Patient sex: M
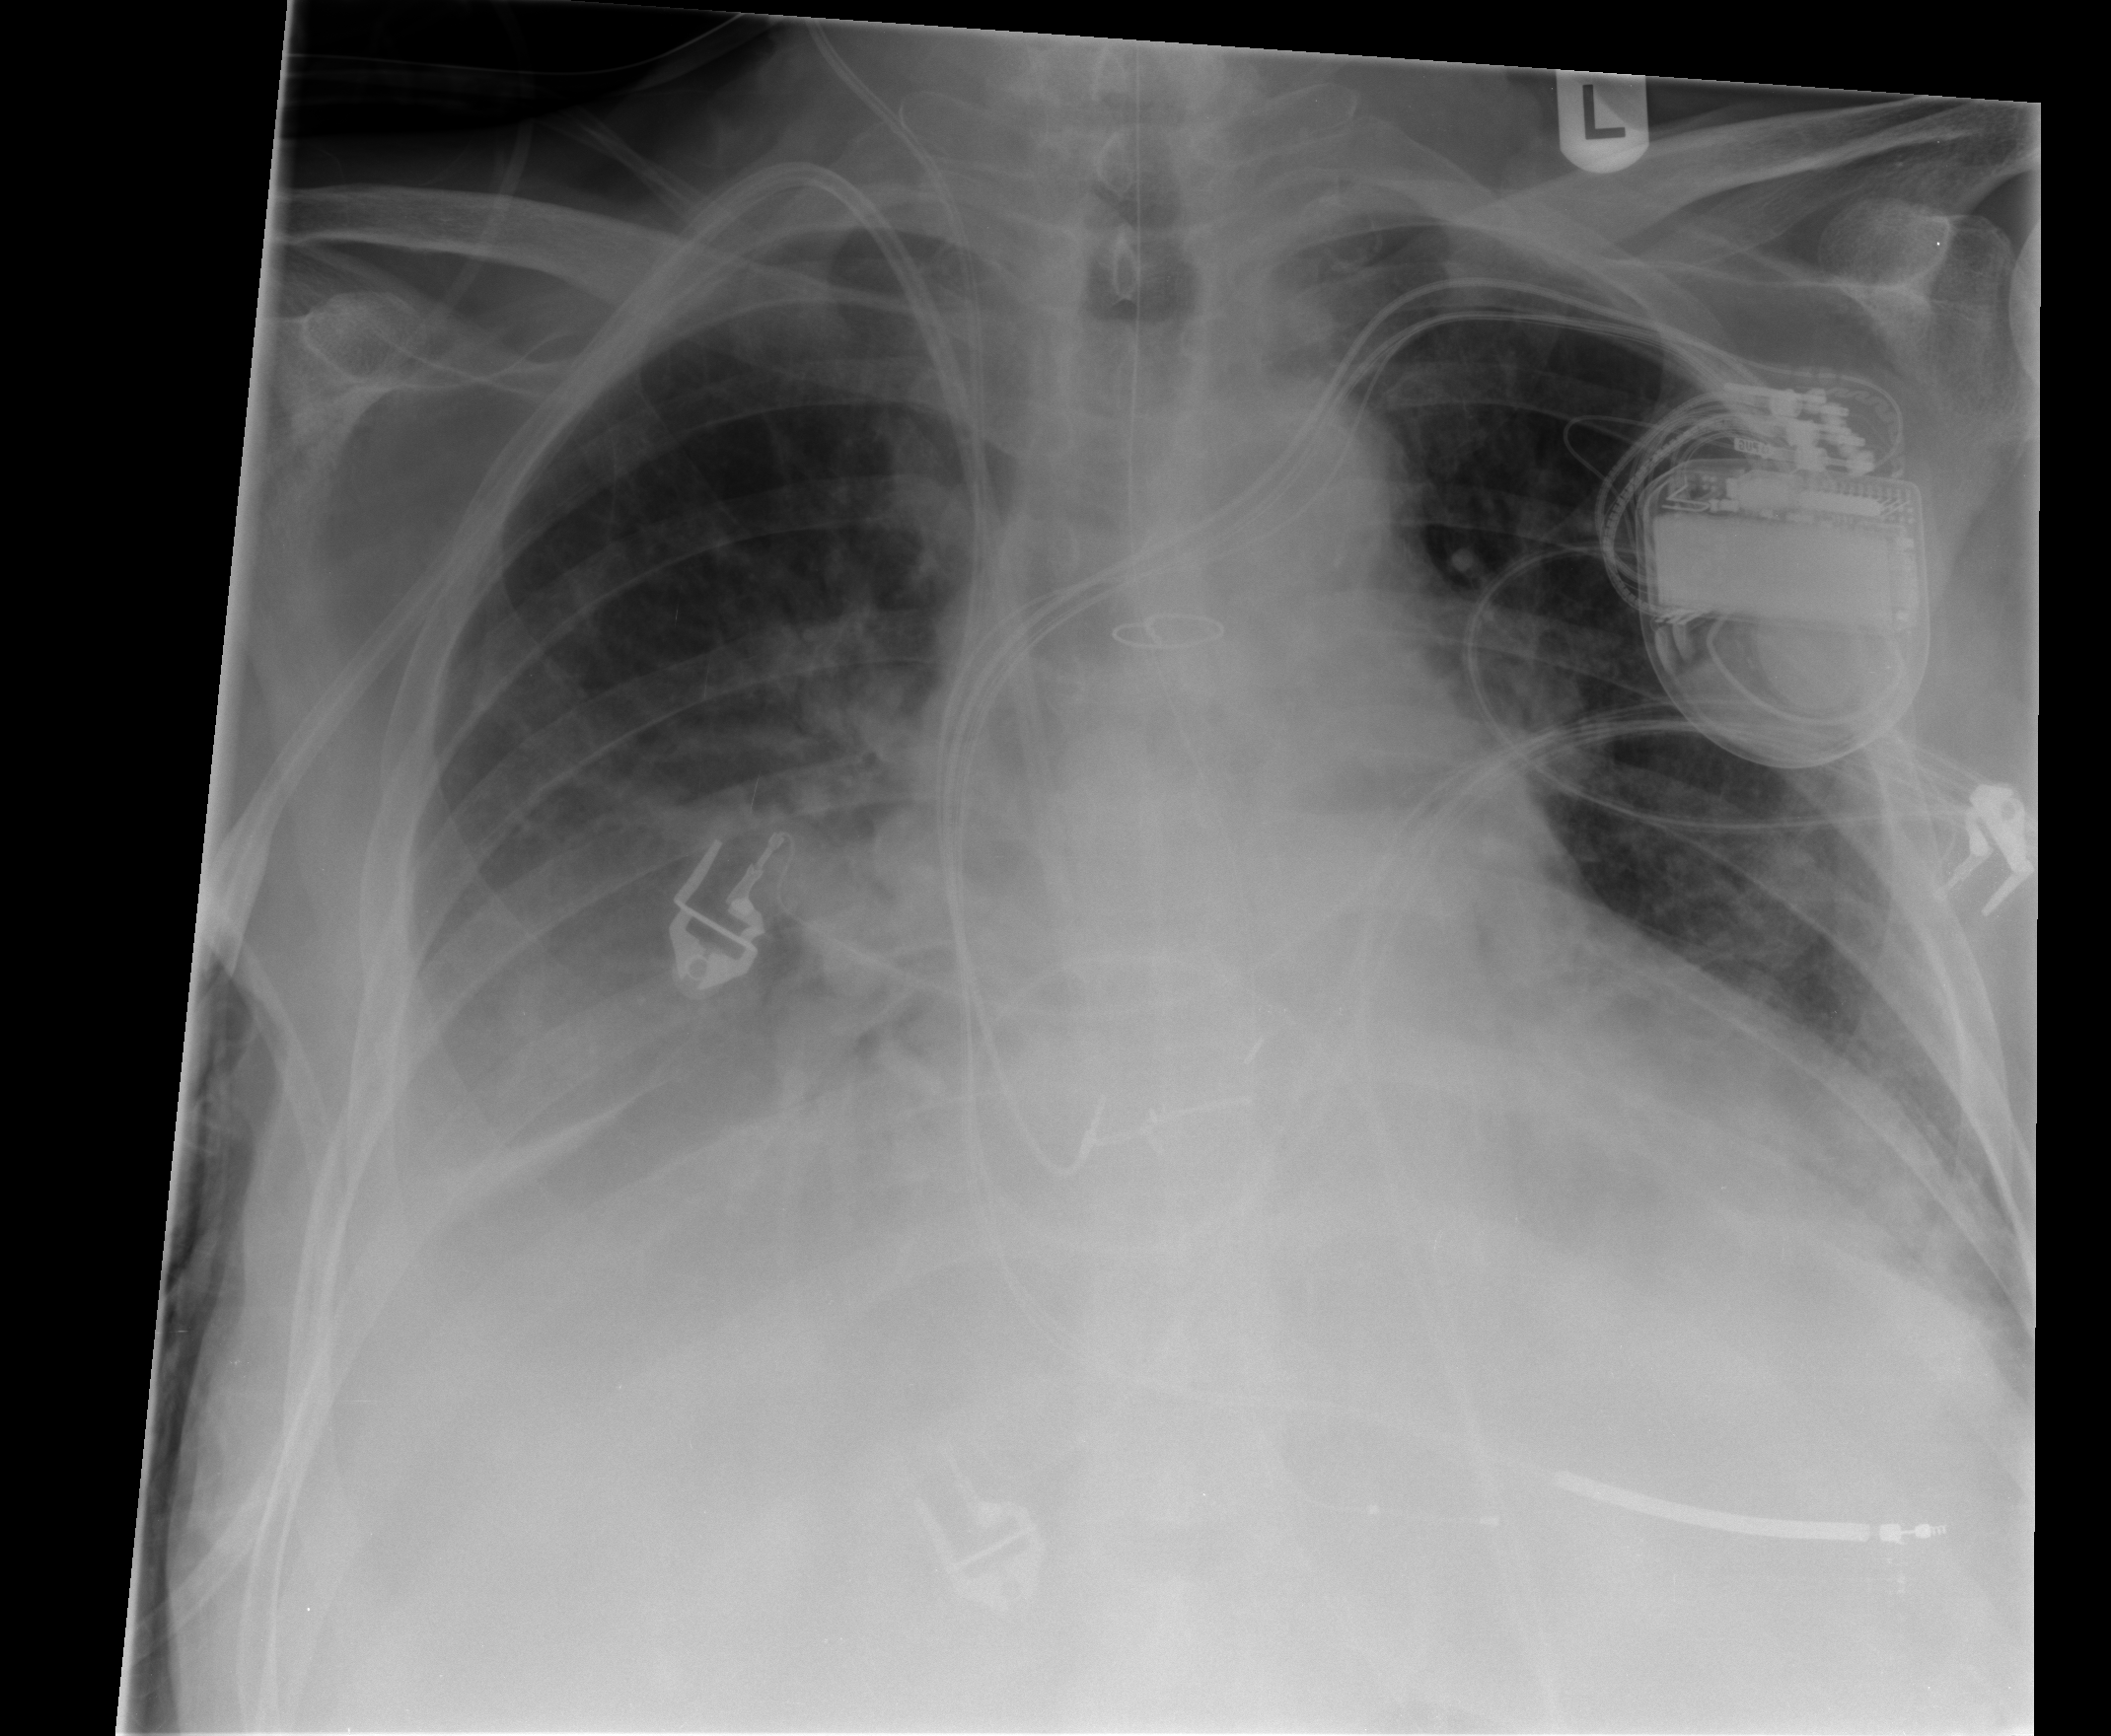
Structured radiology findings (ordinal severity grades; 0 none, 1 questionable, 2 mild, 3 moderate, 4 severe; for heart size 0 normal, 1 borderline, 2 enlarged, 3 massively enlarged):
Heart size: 2
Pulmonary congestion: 2
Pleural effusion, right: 2
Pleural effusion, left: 0
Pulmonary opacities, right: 1
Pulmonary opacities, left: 0
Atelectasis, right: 2
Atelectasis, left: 2